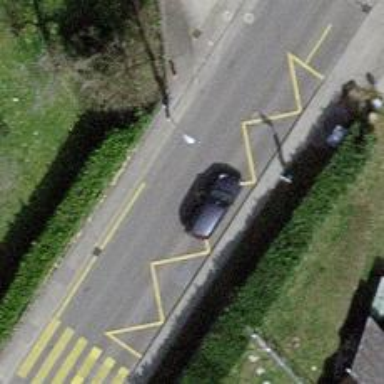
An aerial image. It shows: Bus stop with designated public transport stop position.